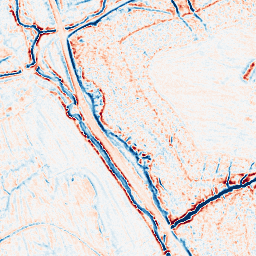
Category: edge_preserving
Decomposition family: bilateral
Decomposition parameters: d: 9
sigma_color: 75
sigma_space: 150
Upsampling method: bspline
Upsampling parameters: scale: 2
Upsampling scale: 2